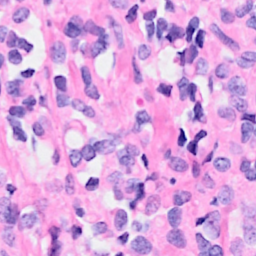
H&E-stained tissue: Breast